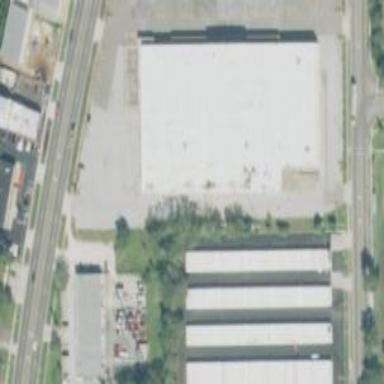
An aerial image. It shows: Industrial area featuring warehouse.